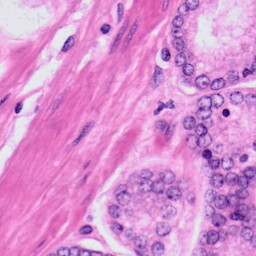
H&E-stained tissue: Prostate